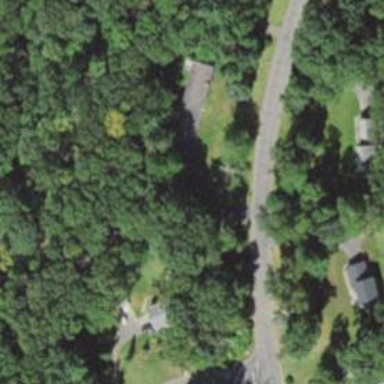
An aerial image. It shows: Driveway.